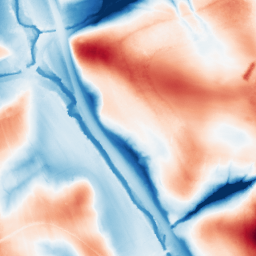
Category: edge_preserving
Decomposition family: guided
Decomposition parameters: radius: 32
eps: 0.01
Upsampling method: regularized
Upsampling parameters: scale: 4
lambda_reg: 0.001
Upsampling scale: 4